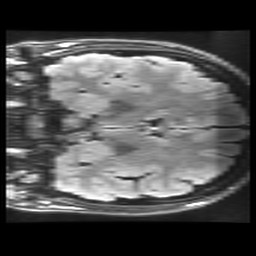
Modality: FLAIR
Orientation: coronal
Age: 21
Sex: female
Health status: healthy
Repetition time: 12 s
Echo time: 0.09782 s